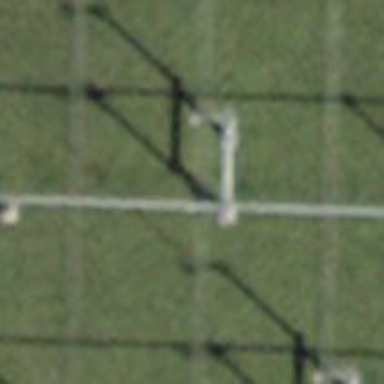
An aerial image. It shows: Busbar power line with 3 cables.